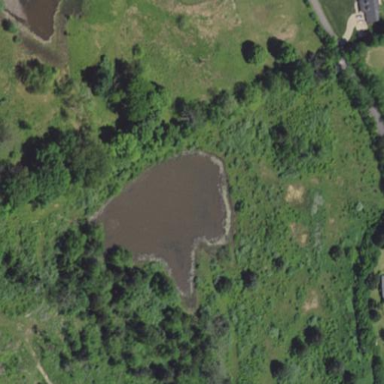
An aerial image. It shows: Pond with natural water.